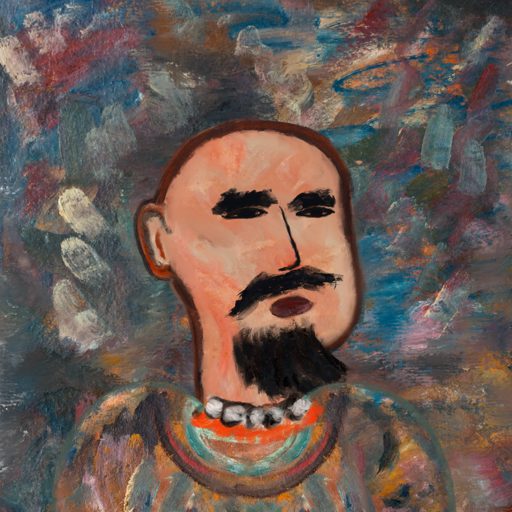
Background: Boggyland, Head And Neck Side: Roy_Bahadur, Face Side: Mosgoul, Bust: Boggyland, Hair Side: Blank, Head Accessory: Blank, Second Necklace: Blank, Necklace: An_Impression, Baby: Blank